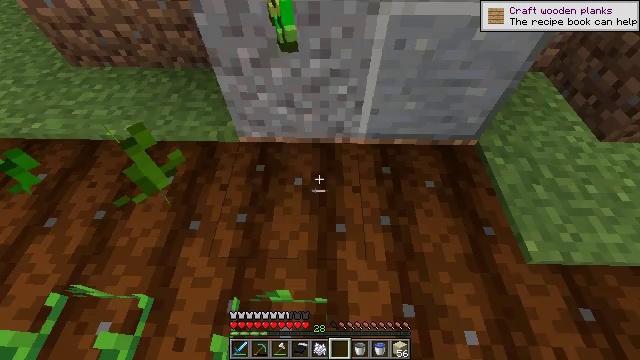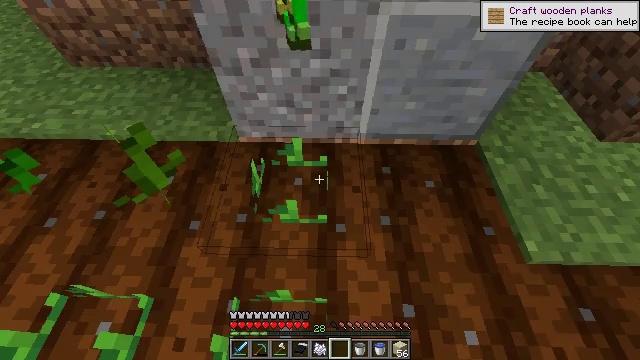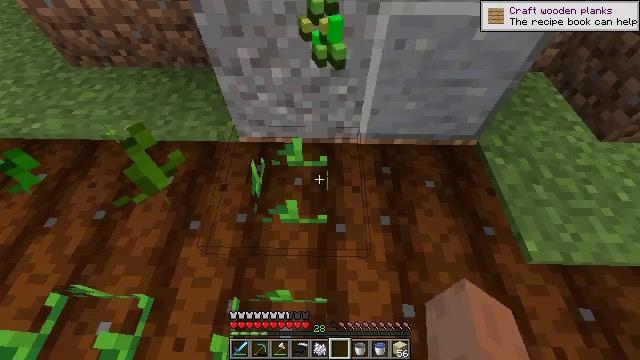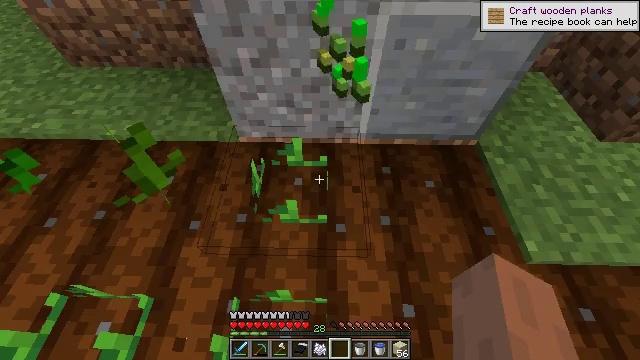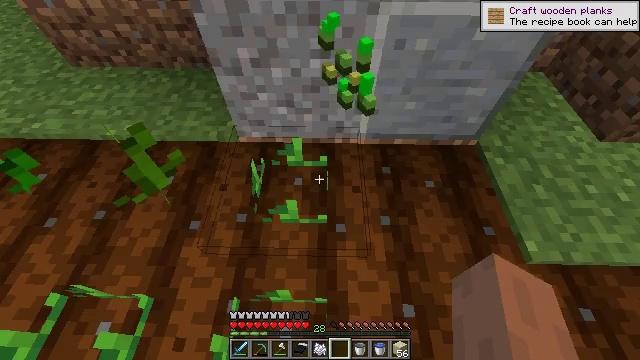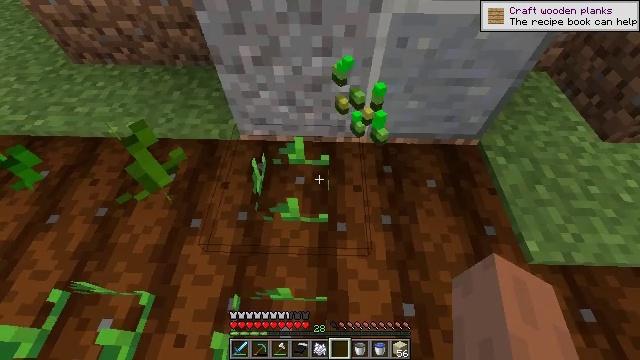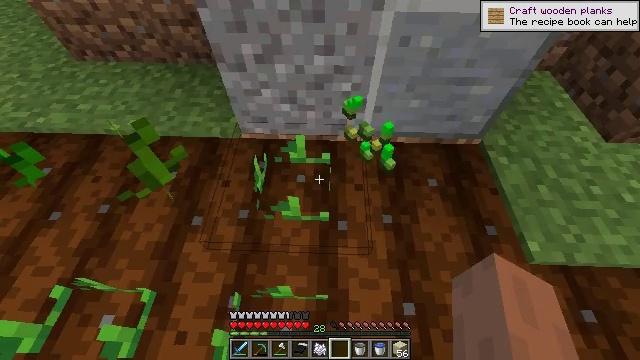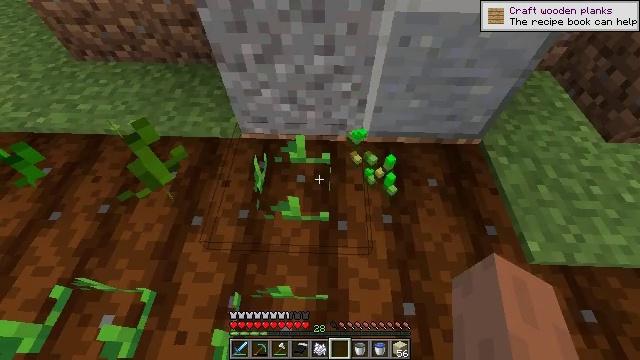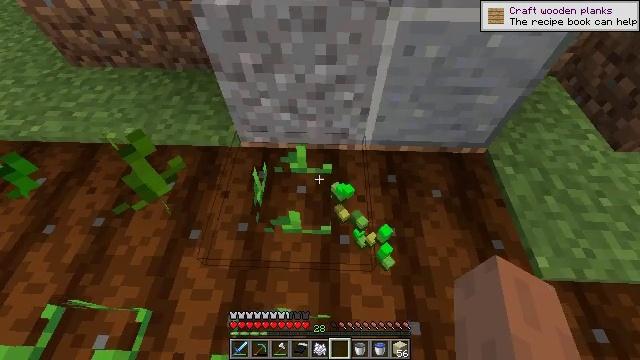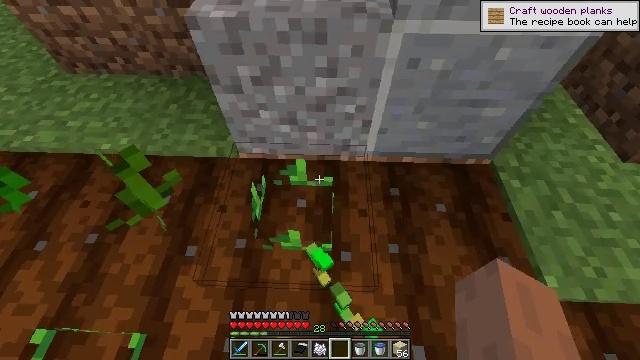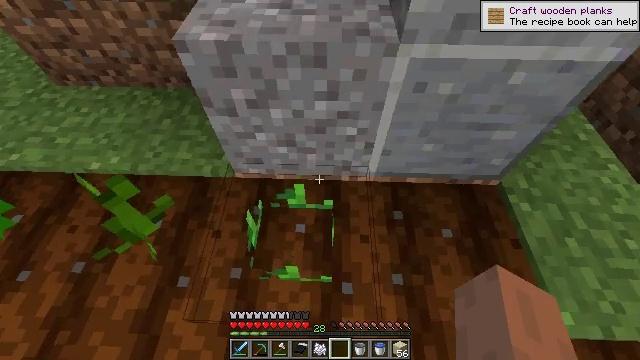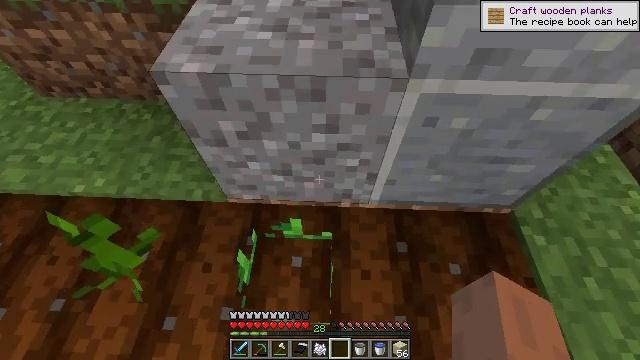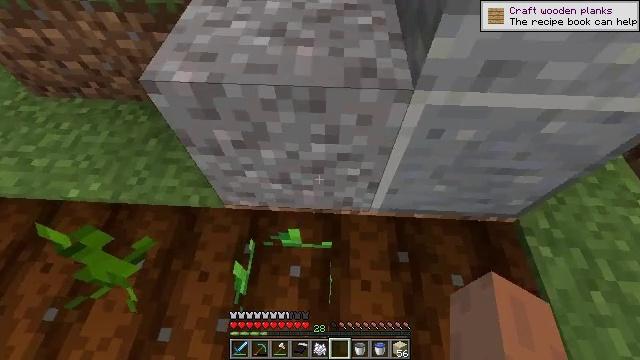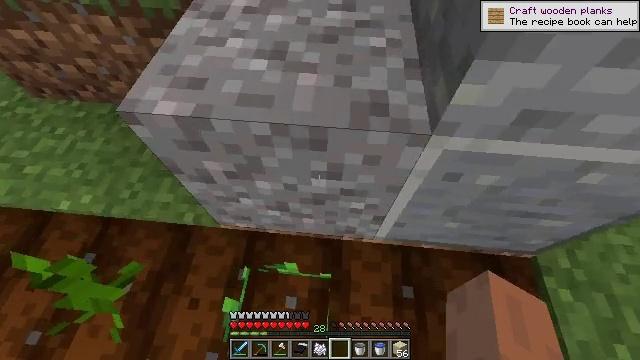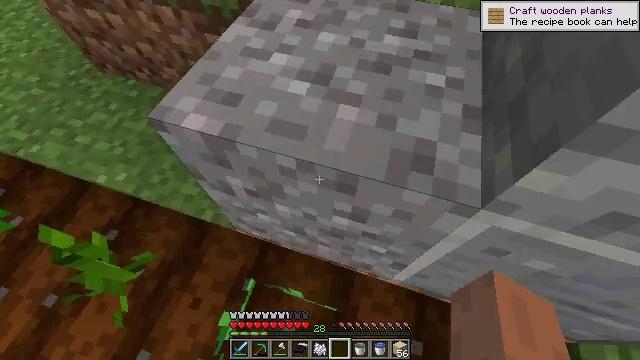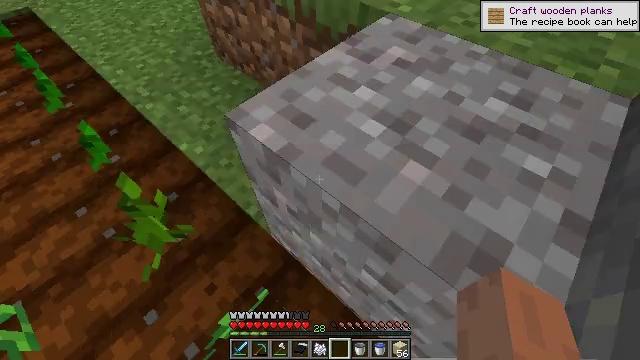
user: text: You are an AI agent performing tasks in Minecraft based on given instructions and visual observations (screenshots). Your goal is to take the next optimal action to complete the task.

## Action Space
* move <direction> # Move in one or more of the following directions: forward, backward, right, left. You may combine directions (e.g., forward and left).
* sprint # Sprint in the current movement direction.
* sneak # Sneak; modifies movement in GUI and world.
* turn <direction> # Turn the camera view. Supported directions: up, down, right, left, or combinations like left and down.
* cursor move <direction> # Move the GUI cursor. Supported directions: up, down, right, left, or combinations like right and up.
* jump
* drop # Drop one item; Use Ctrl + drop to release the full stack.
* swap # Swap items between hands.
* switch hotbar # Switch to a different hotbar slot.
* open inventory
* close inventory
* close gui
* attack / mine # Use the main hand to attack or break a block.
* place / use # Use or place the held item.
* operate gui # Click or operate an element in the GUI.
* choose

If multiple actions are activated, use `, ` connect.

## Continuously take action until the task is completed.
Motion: motion action
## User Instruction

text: Remove a bone meal from the inventory.
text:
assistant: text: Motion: no_op
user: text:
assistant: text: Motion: no_op
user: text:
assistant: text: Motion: no_op
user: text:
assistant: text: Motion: no_op
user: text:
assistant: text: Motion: no_op
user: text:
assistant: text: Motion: no_op
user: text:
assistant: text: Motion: no_op
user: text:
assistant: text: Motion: move forward
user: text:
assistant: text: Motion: move forward
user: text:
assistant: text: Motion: move forward
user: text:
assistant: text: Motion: move forward
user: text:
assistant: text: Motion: move forward, turn down
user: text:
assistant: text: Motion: move forward, turn left and down
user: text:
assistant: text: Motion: turn left
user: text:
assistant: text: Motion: turn left and up
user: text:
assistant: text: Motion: turn left and up
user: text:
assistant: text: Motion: turn left and up
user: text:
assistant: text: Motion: turn left and up
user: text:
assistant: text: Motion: turn left
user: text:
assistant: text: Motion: turn left and up
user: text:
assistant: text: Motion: turn left and up
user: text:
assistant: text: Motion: move forward, turn left and up
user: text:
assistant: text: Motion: move forward, sprint, turn left and up
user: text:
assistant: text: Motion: move forward, sprint, turn left and up
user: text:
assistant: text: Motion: move forward, sprint, turn left and up
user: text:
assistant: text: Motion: move forward, sprint, turn left and up
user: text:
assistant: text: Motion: move forward, sprint, turn left and up
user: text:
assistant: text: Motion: move forward, sprint, turn up
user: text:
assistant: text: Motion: move forward, sprint
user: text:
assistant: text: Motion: move forward, sprint, turn down